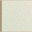
Piece: xx